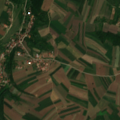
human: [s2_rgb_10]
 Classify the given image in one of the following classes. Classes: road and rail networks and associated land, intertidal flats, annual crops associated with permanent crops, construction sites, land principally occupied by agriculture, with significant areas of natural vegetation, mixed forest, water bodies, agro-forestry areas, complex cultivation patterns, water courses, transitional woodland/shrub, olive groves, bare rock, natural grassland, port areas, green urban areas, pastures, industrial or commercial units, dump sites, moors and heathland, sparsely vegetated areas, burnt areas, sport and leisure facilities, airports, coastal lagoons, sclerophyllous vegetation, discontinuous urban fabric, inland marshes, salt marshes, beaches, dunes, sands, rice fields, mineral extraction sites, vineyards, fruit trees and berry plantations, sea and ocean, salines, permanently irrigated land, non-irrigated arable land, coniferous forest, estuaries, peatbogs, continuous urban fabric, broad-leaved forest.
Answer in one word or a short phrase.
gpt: discontinuous urban fabric, non-irrigated arable land, vineyards, complex cultivation patterns, land principally occupied by agriculture, with significant areas of natural vegetation, broad-leaved forest